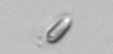
Label: Chrysochromulina